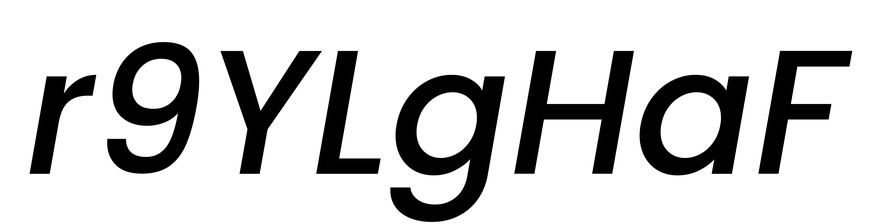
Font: Poppins-MediumItalic